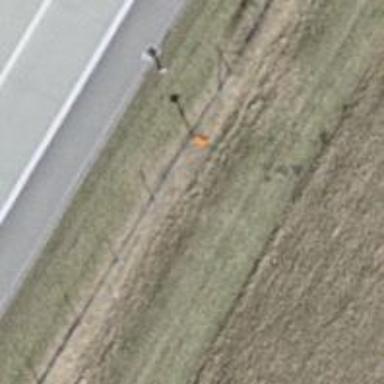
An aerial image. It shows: Aerial marker.